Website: apple
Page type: billing-address
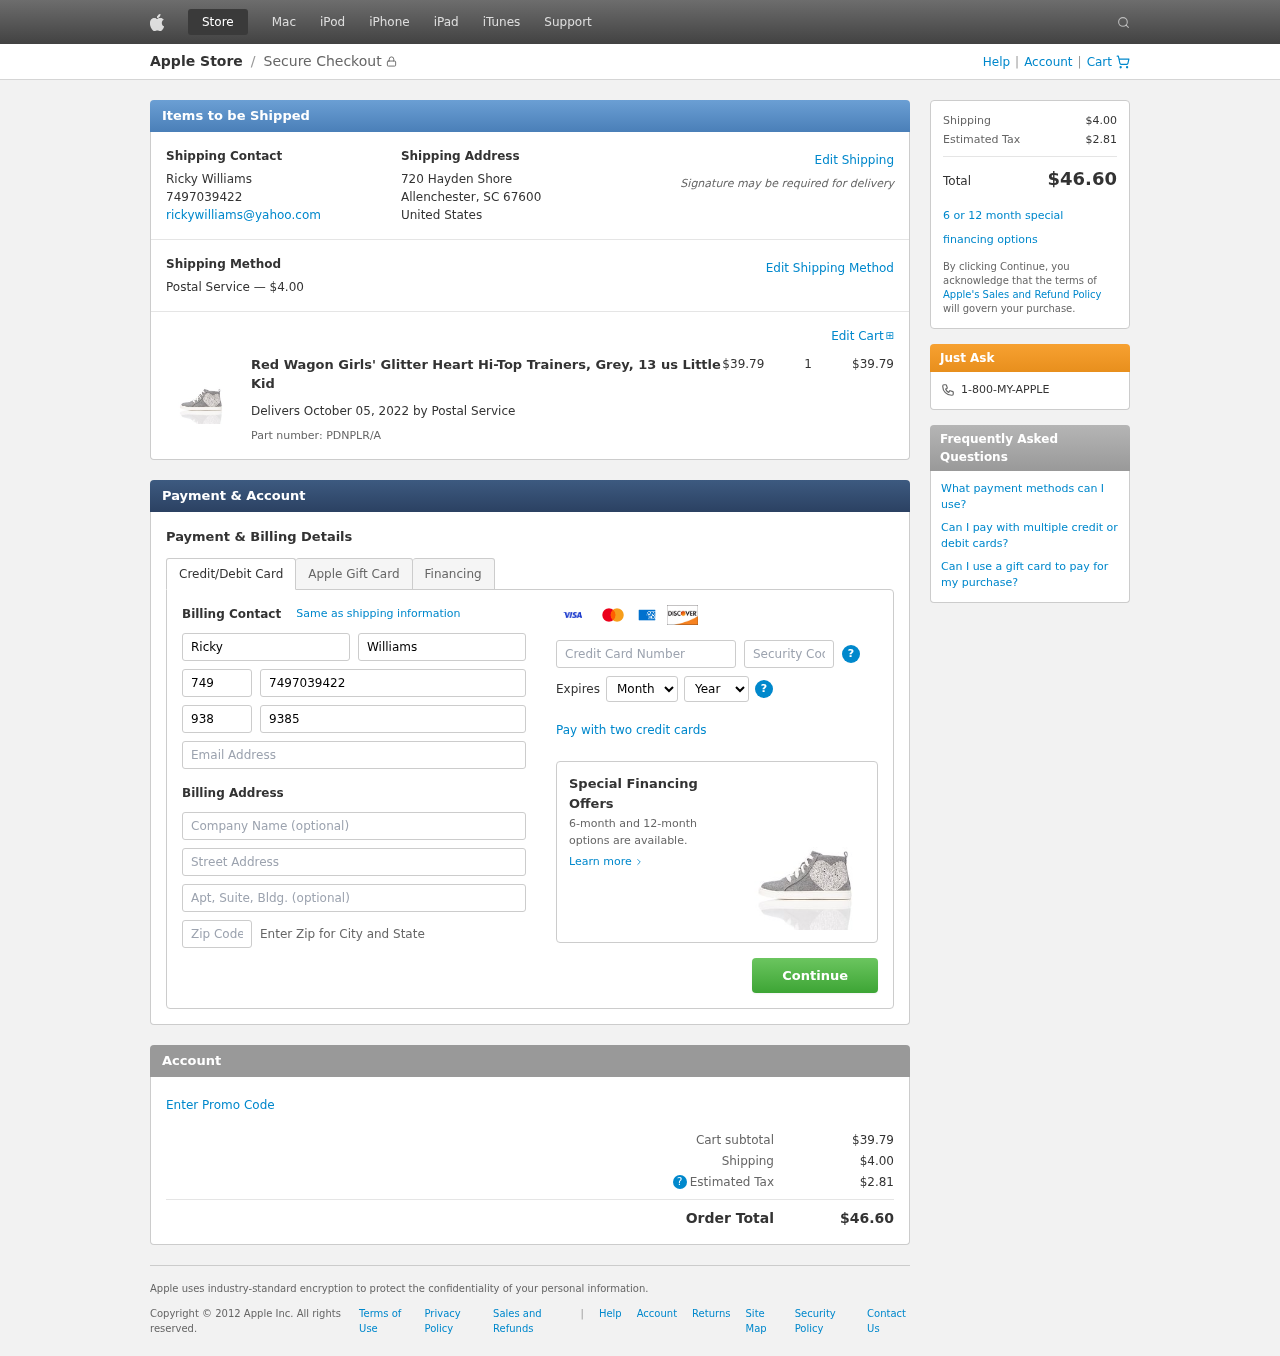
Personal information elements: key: PII_CARD_CVV
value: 525
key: PII_CARD_EXPIRY_MONTH
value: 08
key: PII_CARD_EXPIRY_YEAR
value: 27
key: PII_CARD_NUMBER
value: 2718 4549 8711 3675
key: PII_CITY_STATE_ZIP
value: Allenchester, SC 67600
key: PII_COUNTRY
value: United States
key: PII_EMAIL
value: rickywilliams@yahoo.com
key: PII_FIRSTNAME
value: Ricky
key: PII_FULLNAME
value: Ricky Williams
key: PII_LASTNAME
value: Williams
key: PII_PHONE
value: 7497039422
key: PII_PHONE_ALT
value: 9385647954
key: PII_PHONE_ALT_AREA
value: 938
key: PII_PHONE_AREA
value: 749
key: PII_STREET
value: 720 Hayden Shore
Product elements: key: PRODUCT1_NAME
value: Red Wagon Girls' Glitter Heart Hi-Top Trainers, Grey, 13 us Little Kid
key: PRODUCT1_PRICE
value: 39.79
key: PRODUCT1_QUANTITY
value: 1
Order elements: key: ORDER_SHIPPING_COST
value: $4.00
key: ORDER_SUBTOTAL
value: $39.79
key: ORDER_DELIVERY_DATE
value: October 05, 2022
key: ORDER_PART_NUMBER
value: PDNPLR/A
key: ORDER_TAX
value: $2.81
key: ORDER_TOTAL
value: $46.60